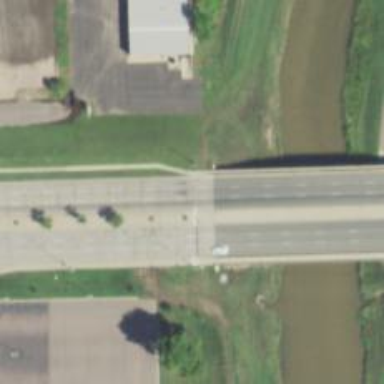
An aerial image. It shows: Primary highway bridge.